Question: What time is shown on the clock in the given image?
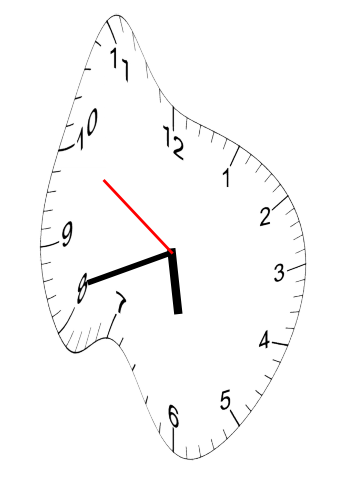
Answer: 05:41:50